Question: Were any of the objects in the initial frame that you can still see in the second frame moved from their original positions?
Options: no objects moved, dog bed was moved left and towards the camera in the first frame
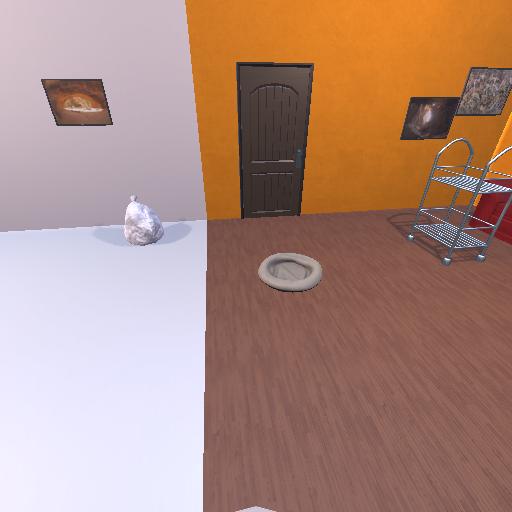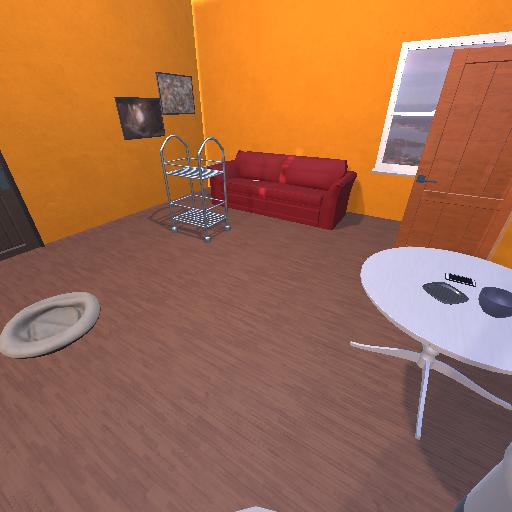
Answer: no objects moved